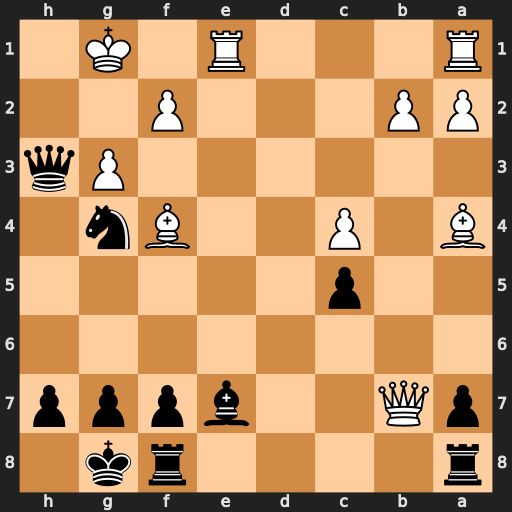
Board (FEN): r4rk1/pQ2bppp/8/2p5/B1P2Bn1/6Pq/PP3P2/R3R1K1
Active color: b
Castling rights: -
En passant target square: -
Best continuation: Qh2+ Kf1 Qxf2#